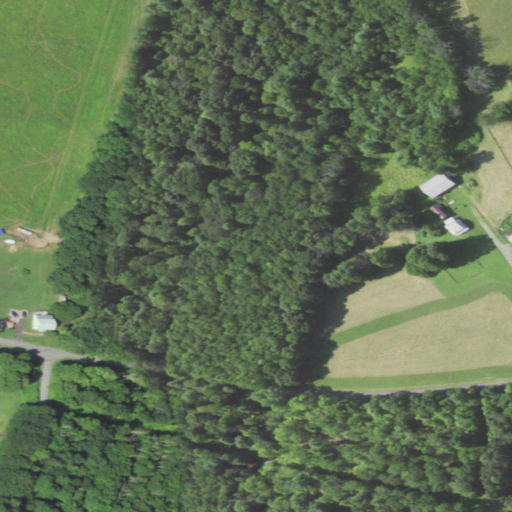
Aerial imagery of mountain in Pennsylvania named Fritz Hill containing deciduous forest, pasture, open development, mixed forest, and woody wetlands